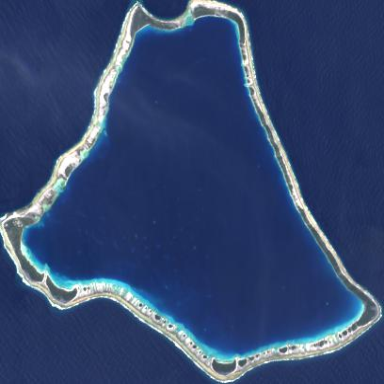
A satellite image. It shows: Maritime atoll boundary adorned with natural beauty. The place is atoll.